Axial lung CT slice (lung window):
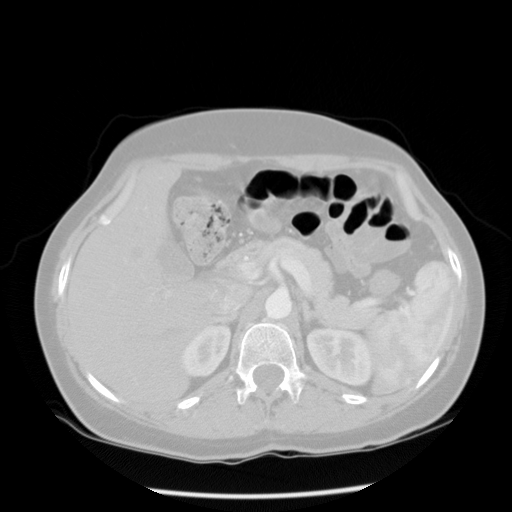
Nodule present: no